Question: Hi Im trying to change the text color of a UILabel in the case when the labels rect intersects an UIView, i was thinking maybe there is a property or something i can use. Like in the image below:

Did someone meet this issue before, or what should i read to start doing this thing ?
Thanks in advance
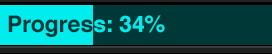
Answer: Good puzzle! Here's what I would do:
1. Two UIViews. Let's call one the background and the other the progressBar. progressBar is stacked on top of background with the same origin on their common superview.
2. They both have a UILabel as subview, and both labels at the same origin relative to their parent. background has a dark backgroundColor and it's label has light textColor and the progress view has things the other way around.
3. progressBar has a narrower frame width than background and has clipsToBounds==YES
The trick is, with the views' origins the same and the labels' origins the same, and clipsToBounds on the top view, everything is going to look right.
Drop those two views into a new UIView subclass called ReallyCoolProgressView, and give it one public method:
'-(void)setProgress:(float)progress' progress is a number from 0.0 to 1.0. The method scales the progressBar width and sets label's text '@"Progress %f", progress*100'